Field crop: maize
Growth stage: 2
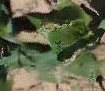
Species: maize